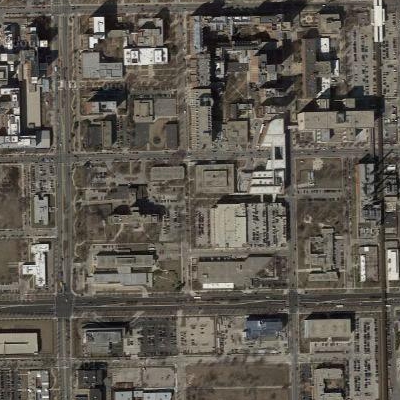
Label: Industry